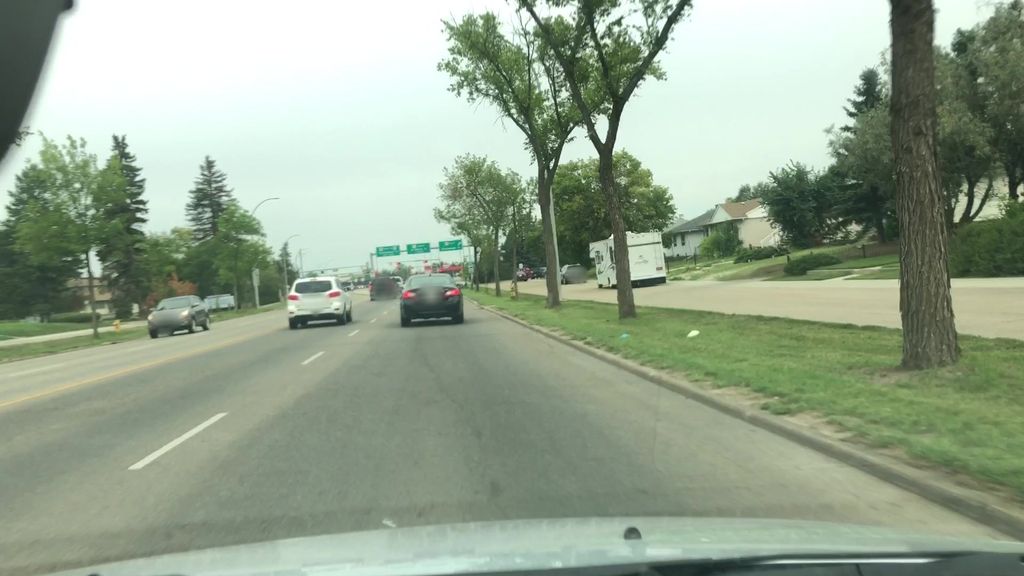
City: edmonton